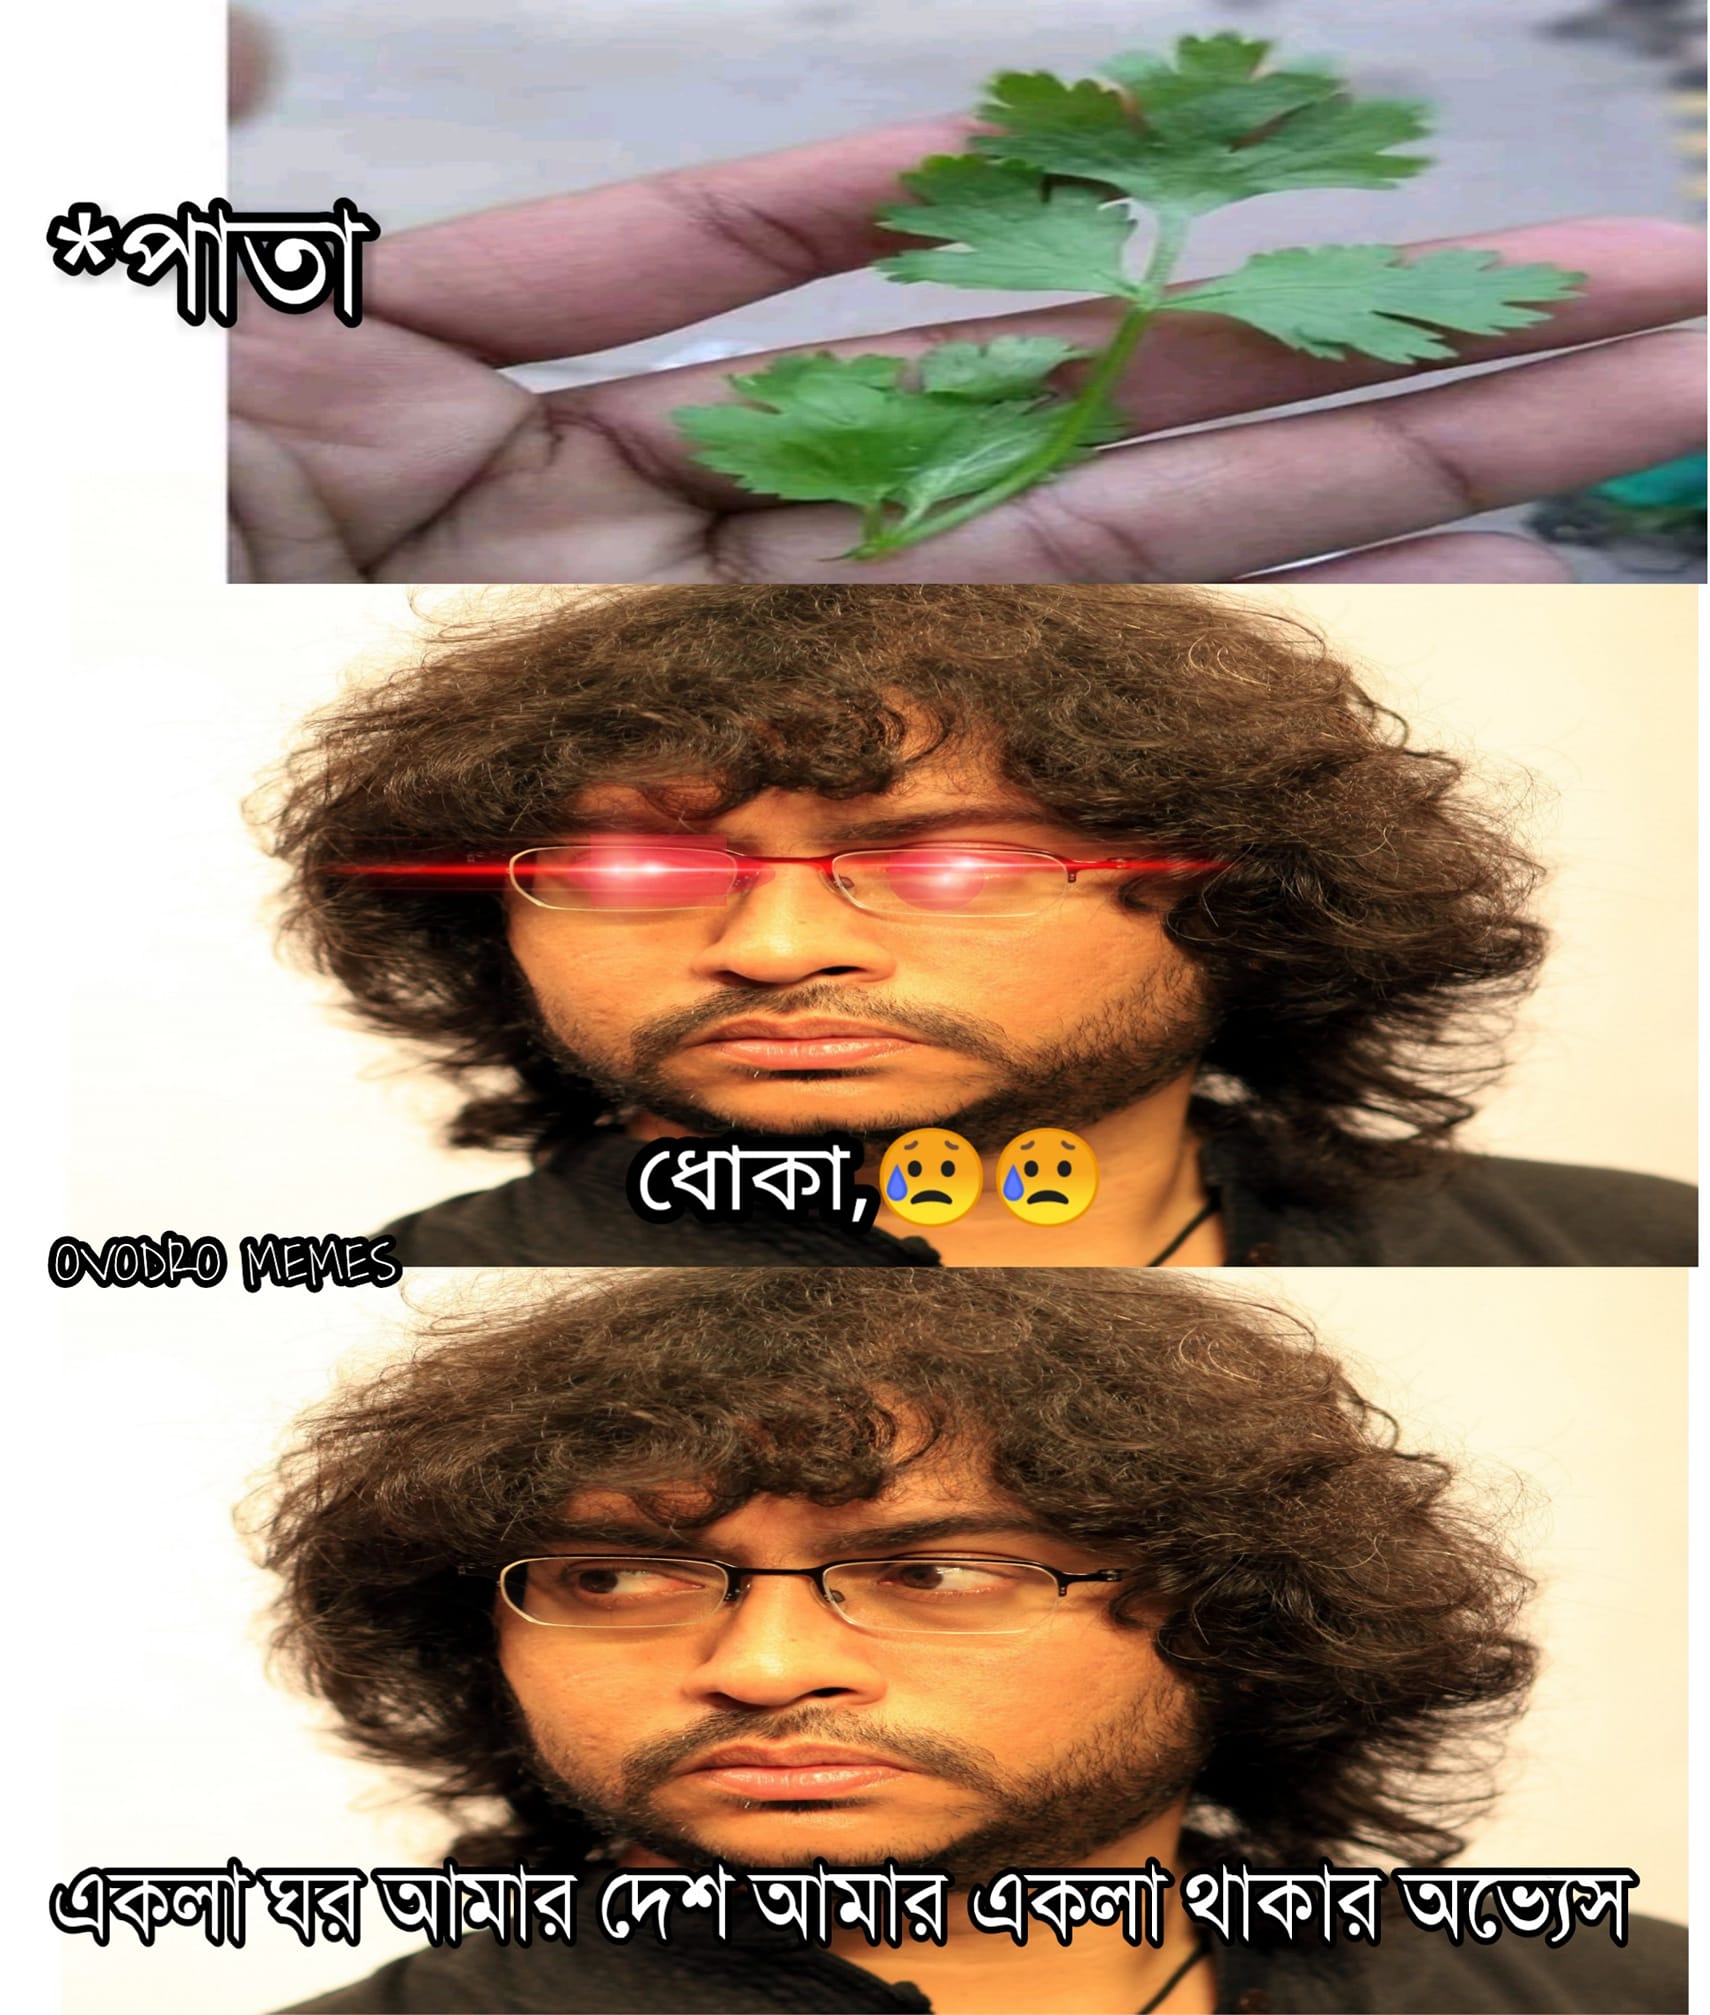
Caption: *পাতা    ধোকা,     একলা ঘর আমার দেশ আমার একলা থাকার অভ্যেস
Label: non-hate